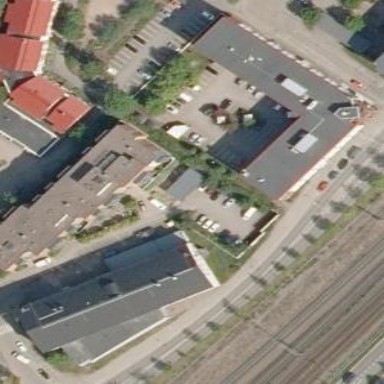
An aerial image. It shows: Public building.